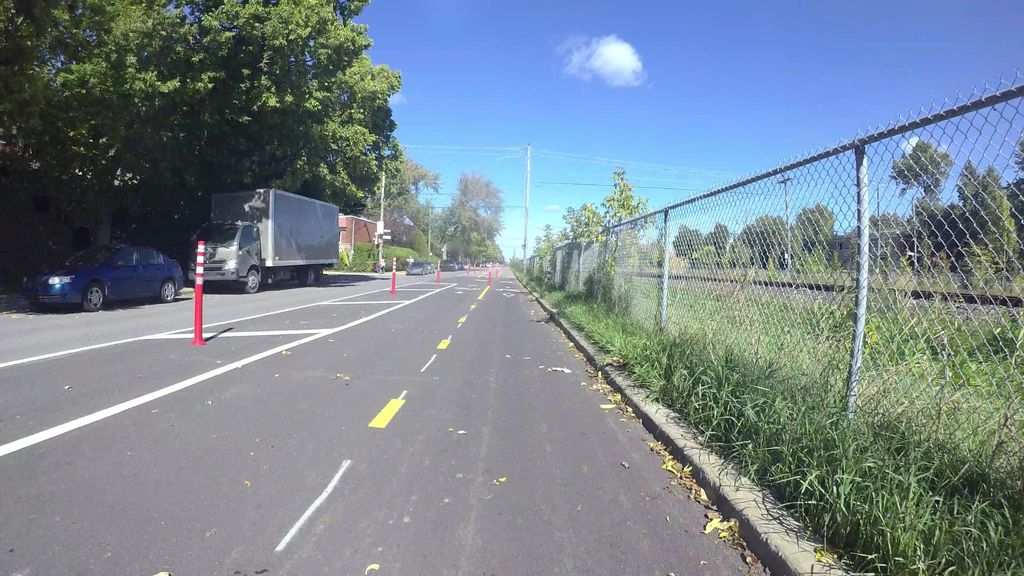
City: montreal